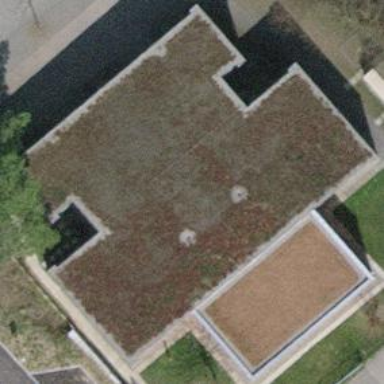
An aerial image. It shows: Kindergarten with flat roof.